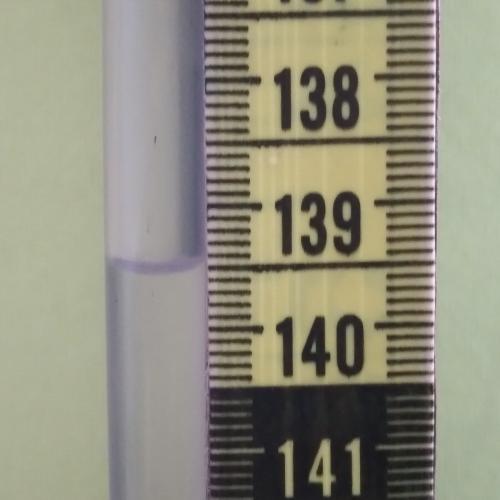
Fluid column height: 139.5 cm